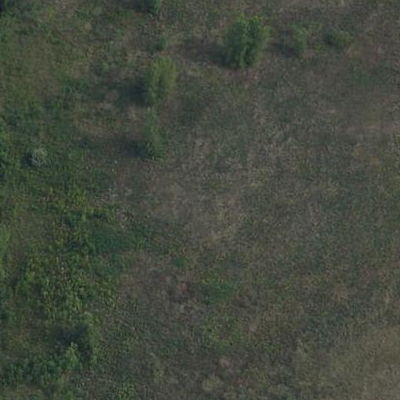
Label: aGrass